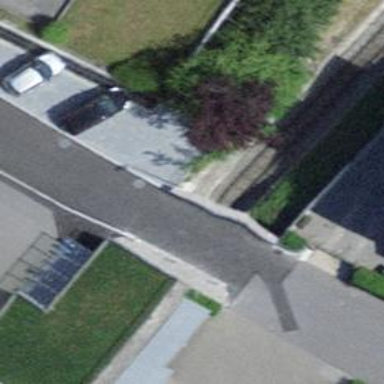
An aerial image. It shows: Funicular railway.